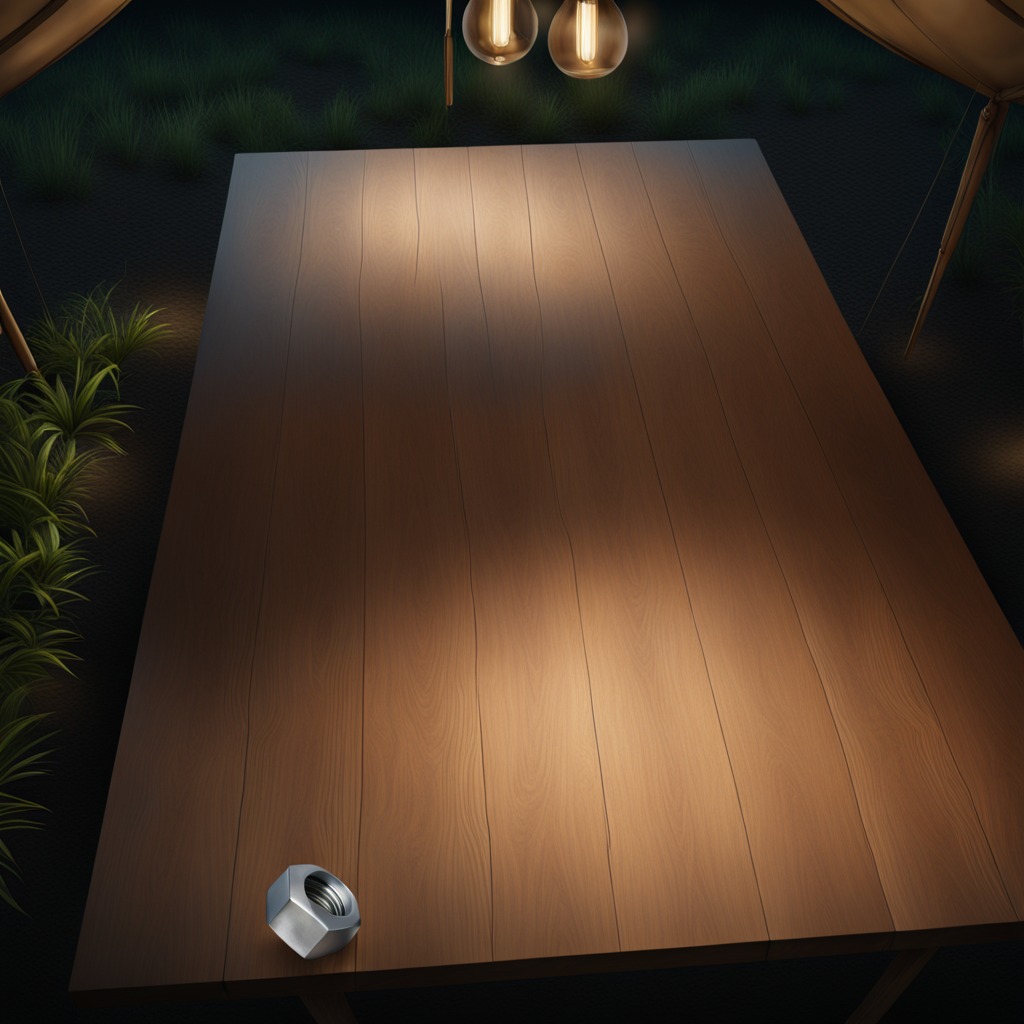
A metal nut is lying on a wooden table inside a jungle field workshop tent at night.